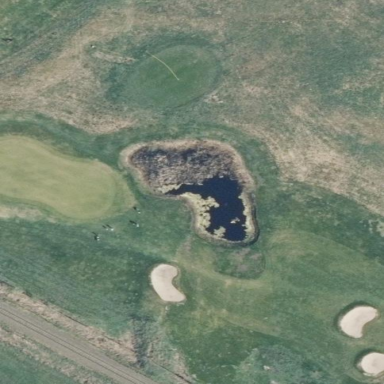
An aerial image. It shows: Picturesque pond acting as water hazard on golf course.